Question: My question is probably poorly phrased, you're welcome to edit it.
My problem is simple. I'm making a timeline in plain HTML using d3. Timelines items (articles here) all have a fixed height (let's say 100px), but I need them not to overlap like this:

There are 4 articles here and as you can see, it's unreadable. I know what the problem is but I have no idea how to solve it. Here's my code:
'''
height = data.length * (articleHeight + margin * 2)
timeScale
.range([height, 0])
.domain(d3.extent(data, (d) -> timeFormat.parse(d.date)))
div = selection.selectAll(".article").data(data)
div.enter().append("div")
.attr("class", "article")
.html(divHTML)
.style("top", "0")
div.transition().duration(2000)
.style("top", (d) -> d3.round(timeScale(timeFormat.parse(d.date))) + "px")
'''
The way I'm calculating the height is bad. I've looked into ticks but that's for generating axis right? I've tried to add a 1 day or 3 day tick and it doesn't change a thing (unsurprisingly).
The CSV just in case:
'''
date,title,excerpt
2012-08-13,Most recent article,loremasdjf asdflkasfdlaksjdflasdf kjlasdhflkj asdflkja sdklfjhaskdljhfaskdljhfaskldjhf alksjhdf kaljsd fkljas dfkljash dkfaslkdfj
2012-08-4,Second Most recent article,loremasdjf asdflkasfdlaksjdflasdf kjlasdhflkj asdflkja sdklfjhaskdljhfaskdljhfaskldjhf alksjhdf kaljsd fkljas dfkljash dkfaslkdfj
2012-07-15,"July article, bro",loremasdjf asdflkasfdlaksjdflasdf kjlasdhflkj asdflkja sdklfjhaskdljhfaskdljhfaskldjhf alksjhdf kaljsd fkljas dfkljash dkfaslkdfj
2012-01-16,First article of 2012,loremasdjf asdflkasfdlaksjdflasdf kjlasdhflkj asdflkja sdklfjhaskdljhfaskdljhfaskldjhf alksjhdf kaljsd fkljas dfkljash dkfaslkdfj
'''
EDIT: There can be more than one article per day.
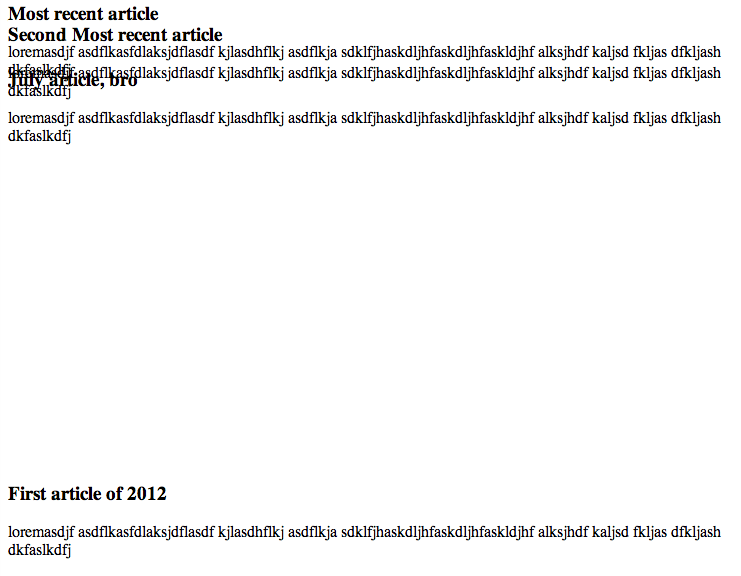
Answer: I've found a fix but it's not ideal, I'm still putting it here in case someone finds it useful. Instead of just using the value from the scale, I add a length of the article (a little less actually... told you it wasn't ideal) times the number of articles already displayed. Far from elegant but it works for now, articles never overlap:
'''
div.transition().duration(2000)
.style("top", (d, i) ->
d3.round(timeScale(timeFormat.parse(d.date))) + i * articleHeight + "px")
'''